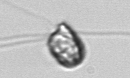
Label: flagellate_morphotype1